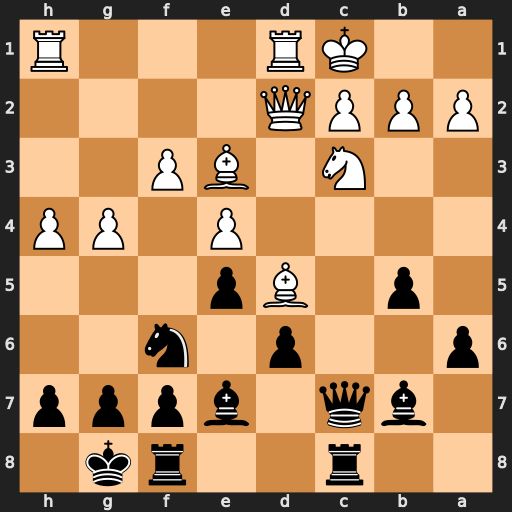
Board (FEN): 2r2rk1/1bq1bppp/p2p1n2/1p1Bp3/4P1PP/2N1BP2/PPPQ4/2KR3R
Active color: b
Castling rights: -
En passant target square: -
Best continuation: b4 Bxb7 bxc3 Qxc3 Qxb7